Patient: sex M, age 43
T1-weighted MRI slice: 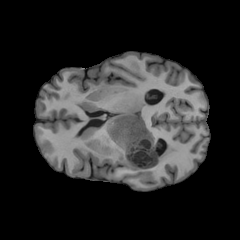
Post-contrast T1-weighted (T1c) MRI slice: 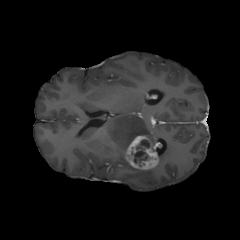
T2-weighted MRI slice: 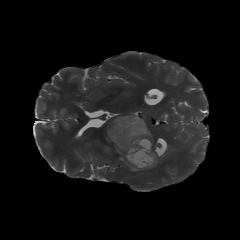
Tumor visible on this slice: yes
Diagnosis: Glioblastoma, IDH-wildtype
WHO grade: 4